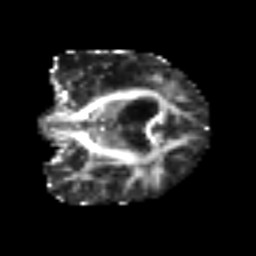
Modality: FA
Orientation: coronal
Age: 80
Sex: male
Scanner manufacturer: siemens
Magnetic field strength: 3 T
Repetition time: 6.1 s
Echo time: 0.101 s